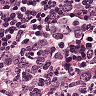
Metastatic tissue present: no